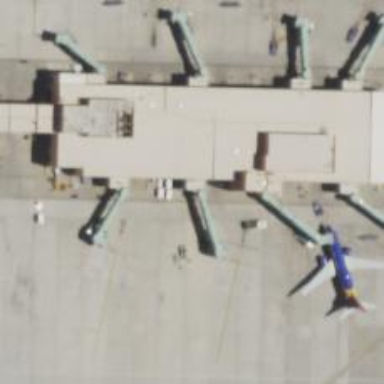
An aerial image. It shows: Airport gate.